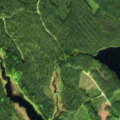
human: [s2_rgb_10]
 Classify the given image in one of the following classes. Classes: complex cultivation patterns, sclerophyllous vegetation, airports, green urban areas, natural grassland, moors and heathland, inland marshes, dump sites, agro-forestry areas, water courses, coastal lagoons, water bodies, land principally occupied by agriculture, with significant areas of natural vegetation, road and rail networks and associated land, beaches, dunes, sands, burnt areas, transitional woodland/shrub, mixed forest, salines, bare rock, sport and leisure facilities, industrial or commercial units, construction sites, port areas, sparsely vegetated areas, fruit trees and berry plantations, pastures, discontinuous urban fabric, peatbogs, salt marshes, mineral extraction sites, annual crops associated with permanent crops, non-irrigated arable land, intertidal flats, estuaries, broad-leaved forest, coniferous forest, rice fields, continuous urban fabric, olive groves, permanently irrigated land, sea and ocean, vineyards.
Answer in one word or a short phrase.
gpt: coniferous forest, mixed forest, water bodies